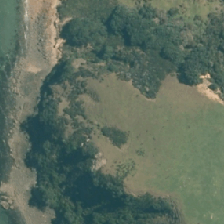
Land cover: manuka_kanuka